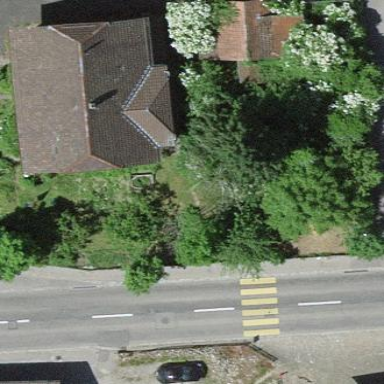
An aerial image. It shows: Residential building.